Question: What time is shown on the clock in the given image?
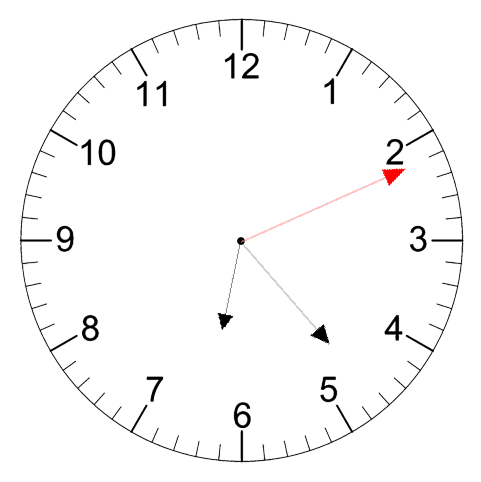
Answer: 06:23:11